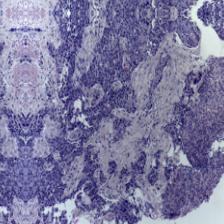
Diagnosis: OSCC